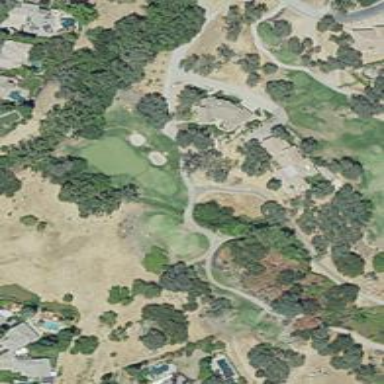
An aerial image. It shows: Picturesque scene of golf course with lateral water hazard.